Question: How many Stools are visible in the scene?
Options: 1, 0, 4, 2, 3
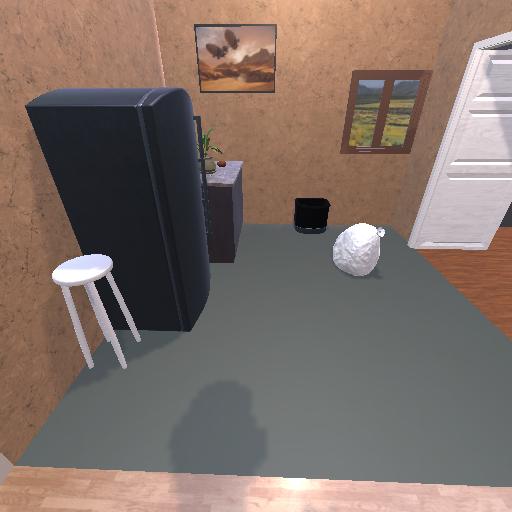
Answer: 1